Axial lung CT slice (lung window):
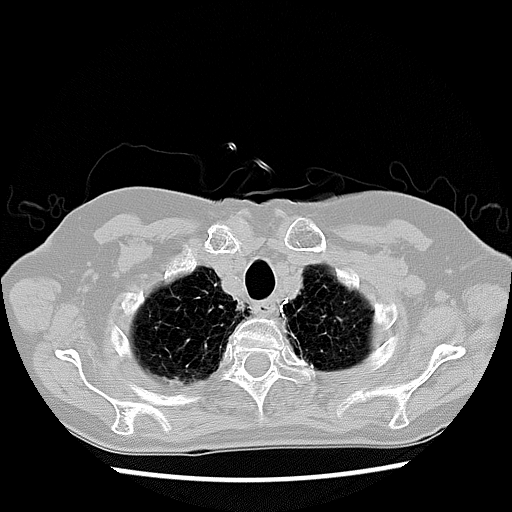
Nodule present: no